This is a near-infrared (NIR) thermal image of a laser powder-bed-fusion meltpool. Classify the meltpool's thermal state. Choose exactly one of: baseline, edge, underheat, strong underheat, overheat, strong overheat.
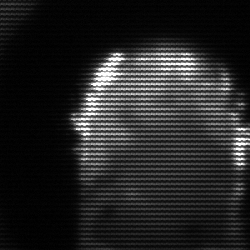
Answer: baseline